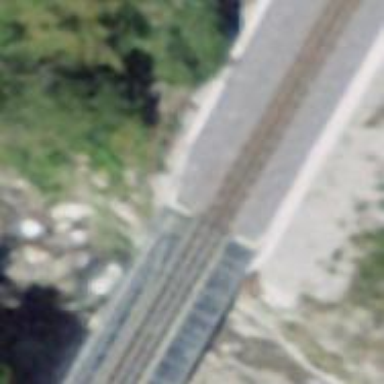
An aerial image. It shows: Narrow gauge railway bridge with electrified contact lines.